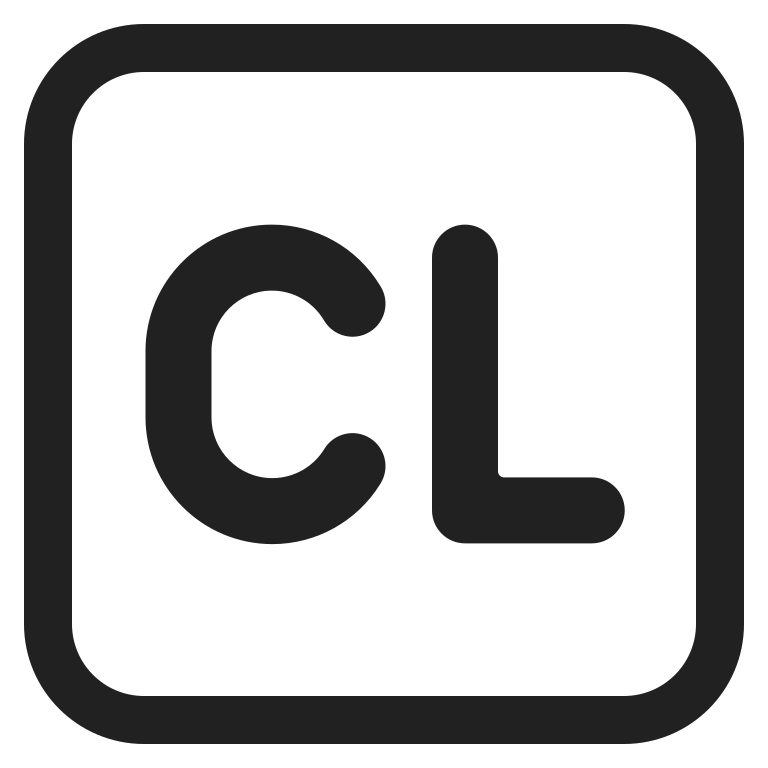
cl button high contrast